Question: I have a table named 'route_location' like the following table:

This table is for a map. There are routes, and each route has a unique 'routeID'. The routes contain locations, and the order of the locations appearing in any route is defined by 'orderID'. I want to get all locations in all routes, which come after a specific 'locationID'(in my current case, '11'), which information is supplied by the 'orderID'.
I want to get all locationID from the any route where the orderID exceeds the orderID of a given value.
I want all locations whose orderID is greater than the orderID of locationID=11.
The current answers would be
'''
locationID=12,13,16
[12,13 from routeID=1,
16 from routeID=2,
no data from routeID=3]
'''
How do I do it? I think it is related with this post:
<URL>
Thank you very much in advance!
> The orderID of the locationID must be greater than the orderID of locationID=11 in the route
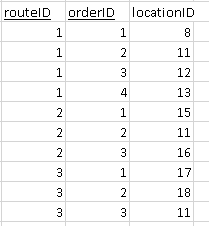
Answer: It's still unclear, but you seem to ask for logic applied to an order set: return all data there was a 'locationID = 11' on the same route at a previous 'orderID'
'''
SELECT *
FROM route_location AS rl
WHERE EXISTS
( SELECT *
FROM route_location AS rl2
WHERE rl.routeID = rl2.routeID -- on the same route
AND rl.orderID < rl2.orderID -- any previous order
AND rl2.locationID = 11 -- had a locationID of 11
)
'''